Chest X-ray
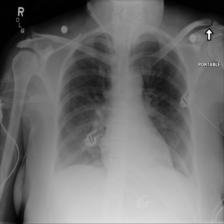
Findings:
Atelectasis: positive
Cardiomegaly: negative
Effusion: negative
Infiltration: negative
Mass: negative
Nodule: negative
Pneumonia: negative
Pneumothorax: negative
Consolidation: negative
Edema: negative
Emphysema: negative
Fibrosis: negative
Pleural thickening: negative
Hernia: negative